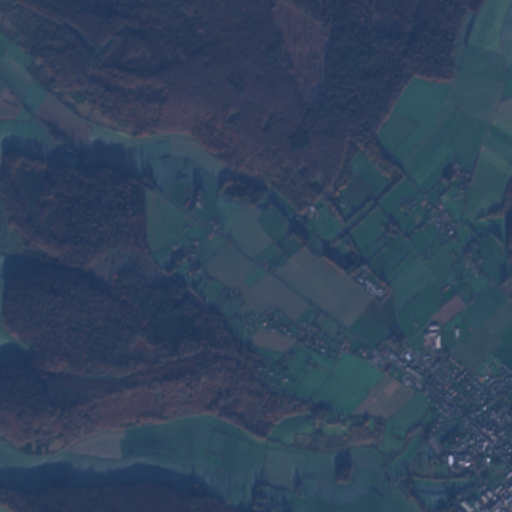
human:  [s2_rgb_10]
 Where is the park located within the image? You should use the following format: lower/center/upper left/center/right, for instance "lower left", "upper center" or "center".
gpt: The park is located in the lower right of the image.
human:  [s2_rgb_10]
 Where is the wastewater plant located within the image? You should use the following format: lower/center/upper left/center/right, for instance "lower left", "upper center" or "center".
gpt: The wastewater plant is located in the lower right of the image.
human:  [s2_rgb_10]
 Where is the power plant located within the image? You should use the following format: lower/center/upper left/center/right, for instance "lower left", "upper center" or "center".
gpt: There is no power plant in the image.